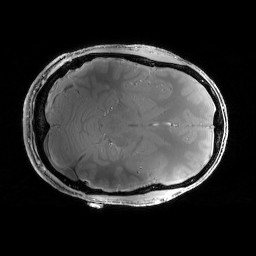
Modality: PDw
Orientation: axial
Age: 29
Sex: male
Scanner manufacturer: siemens
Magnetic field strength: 6.98 T
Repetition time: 1.3 s
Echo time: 0.00231 s